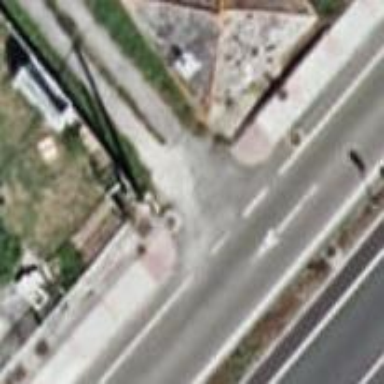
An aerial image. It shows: Footway crossing.